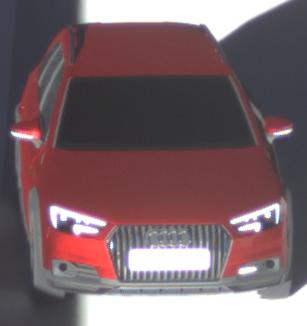
Make: Audi
Model: A4 Allroad 45 TFSI
Detailed model: A4 (B9) allroad
Model produced from: 2019/02
Model produced until: 2019/05
Doors: 5
Color: red
Road condition: dry road
Daytime: sunrise or sunset
Contrast: high contrast